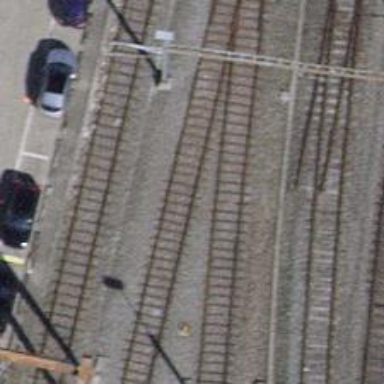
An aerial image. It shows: Railway siding with rails.